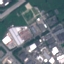
Land use / land cover: Industrial